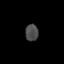
Tissue: skin
Cell type: Epithelial cells
Senescence score: 0.2204
Nuclear area (px): 210
Mean DAPI intensity: 75.838